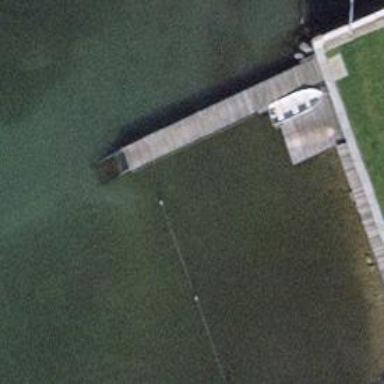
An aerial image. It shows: Man-made pier.